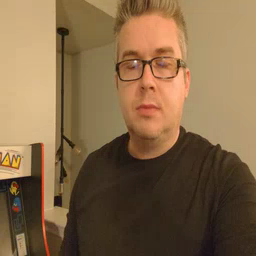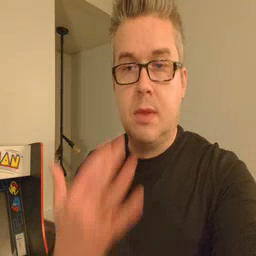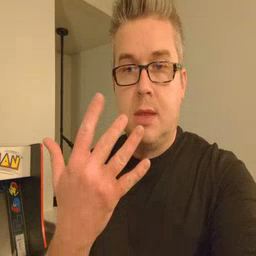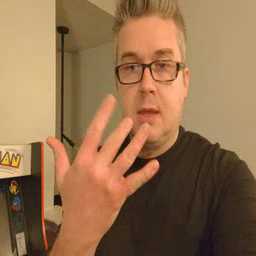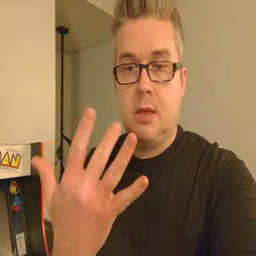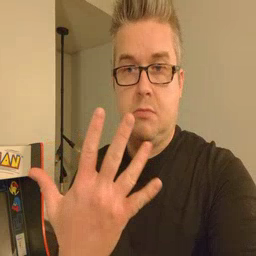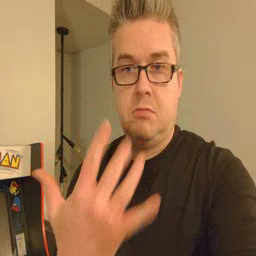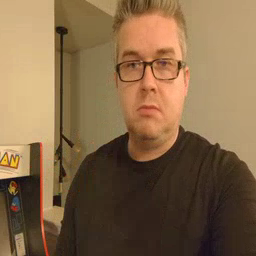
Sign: finger